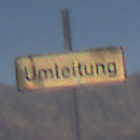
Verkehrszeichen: Umleitungsankuendigung
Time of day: Midday
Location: Outdoor (Nature)
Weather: Clear
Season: NotSpecified
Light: Natural